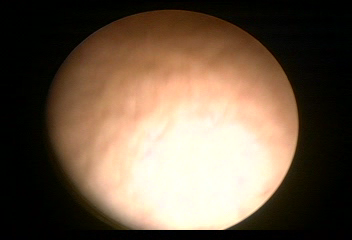
Modality: WLC
Class: Normal mucosa
Bladder cancer association: No